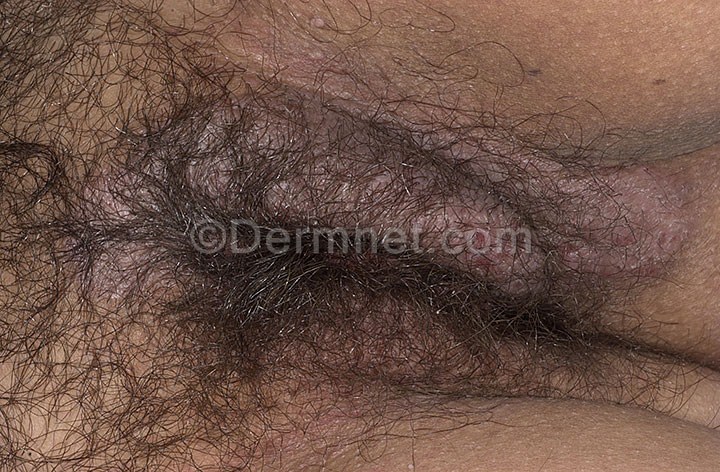
Disease: Eczema Photos